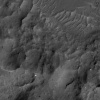
Atmospheric dust classification: not_dusty